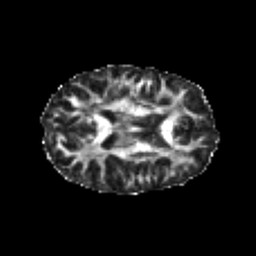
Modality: FA
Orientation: axial
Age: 24
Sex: female
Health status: healthy
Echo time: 0.074 s